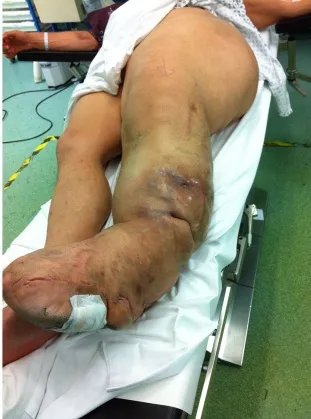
The left leg has the typical features of macrodystrophia lipomatosa,
affecting the whole limb and hemipelvis (a).
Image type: medical_photograph (skin_photograph)